Interaction volume radius: 10 \u00c5
Interaction volume height: 20 \u00c5
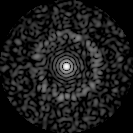
Disorder parameter: 0.832